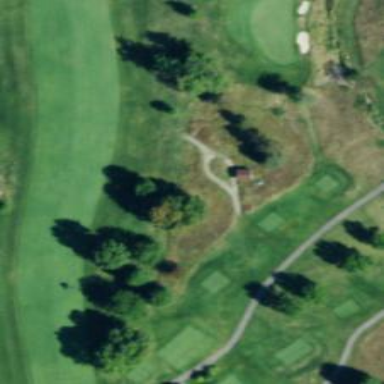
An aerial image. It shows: Path for both road and golf.